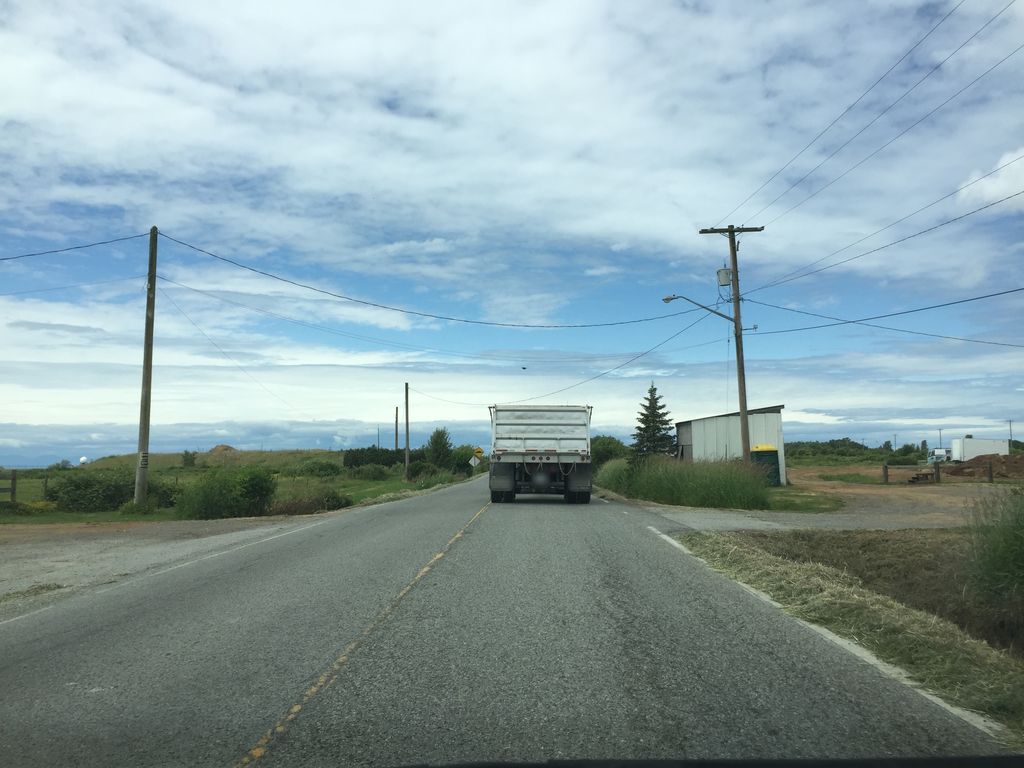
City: vancouver